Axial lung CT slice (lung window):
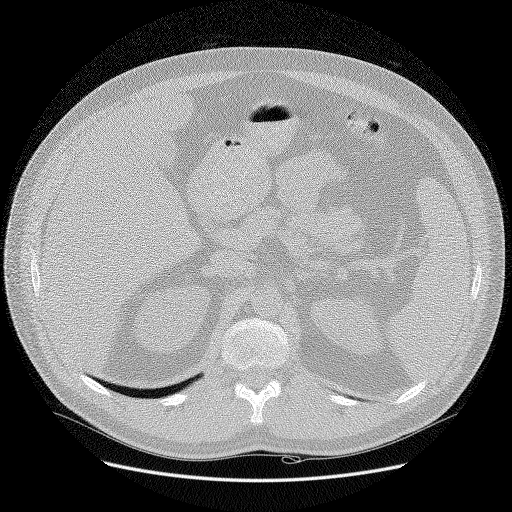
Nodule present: no